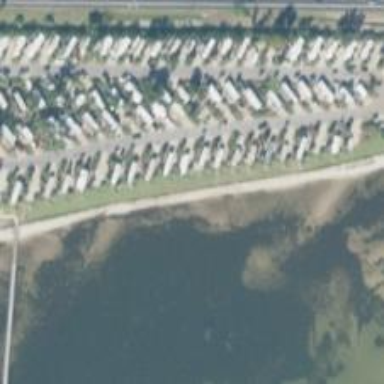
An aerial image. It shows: Caravan site for tourism.